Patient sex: M
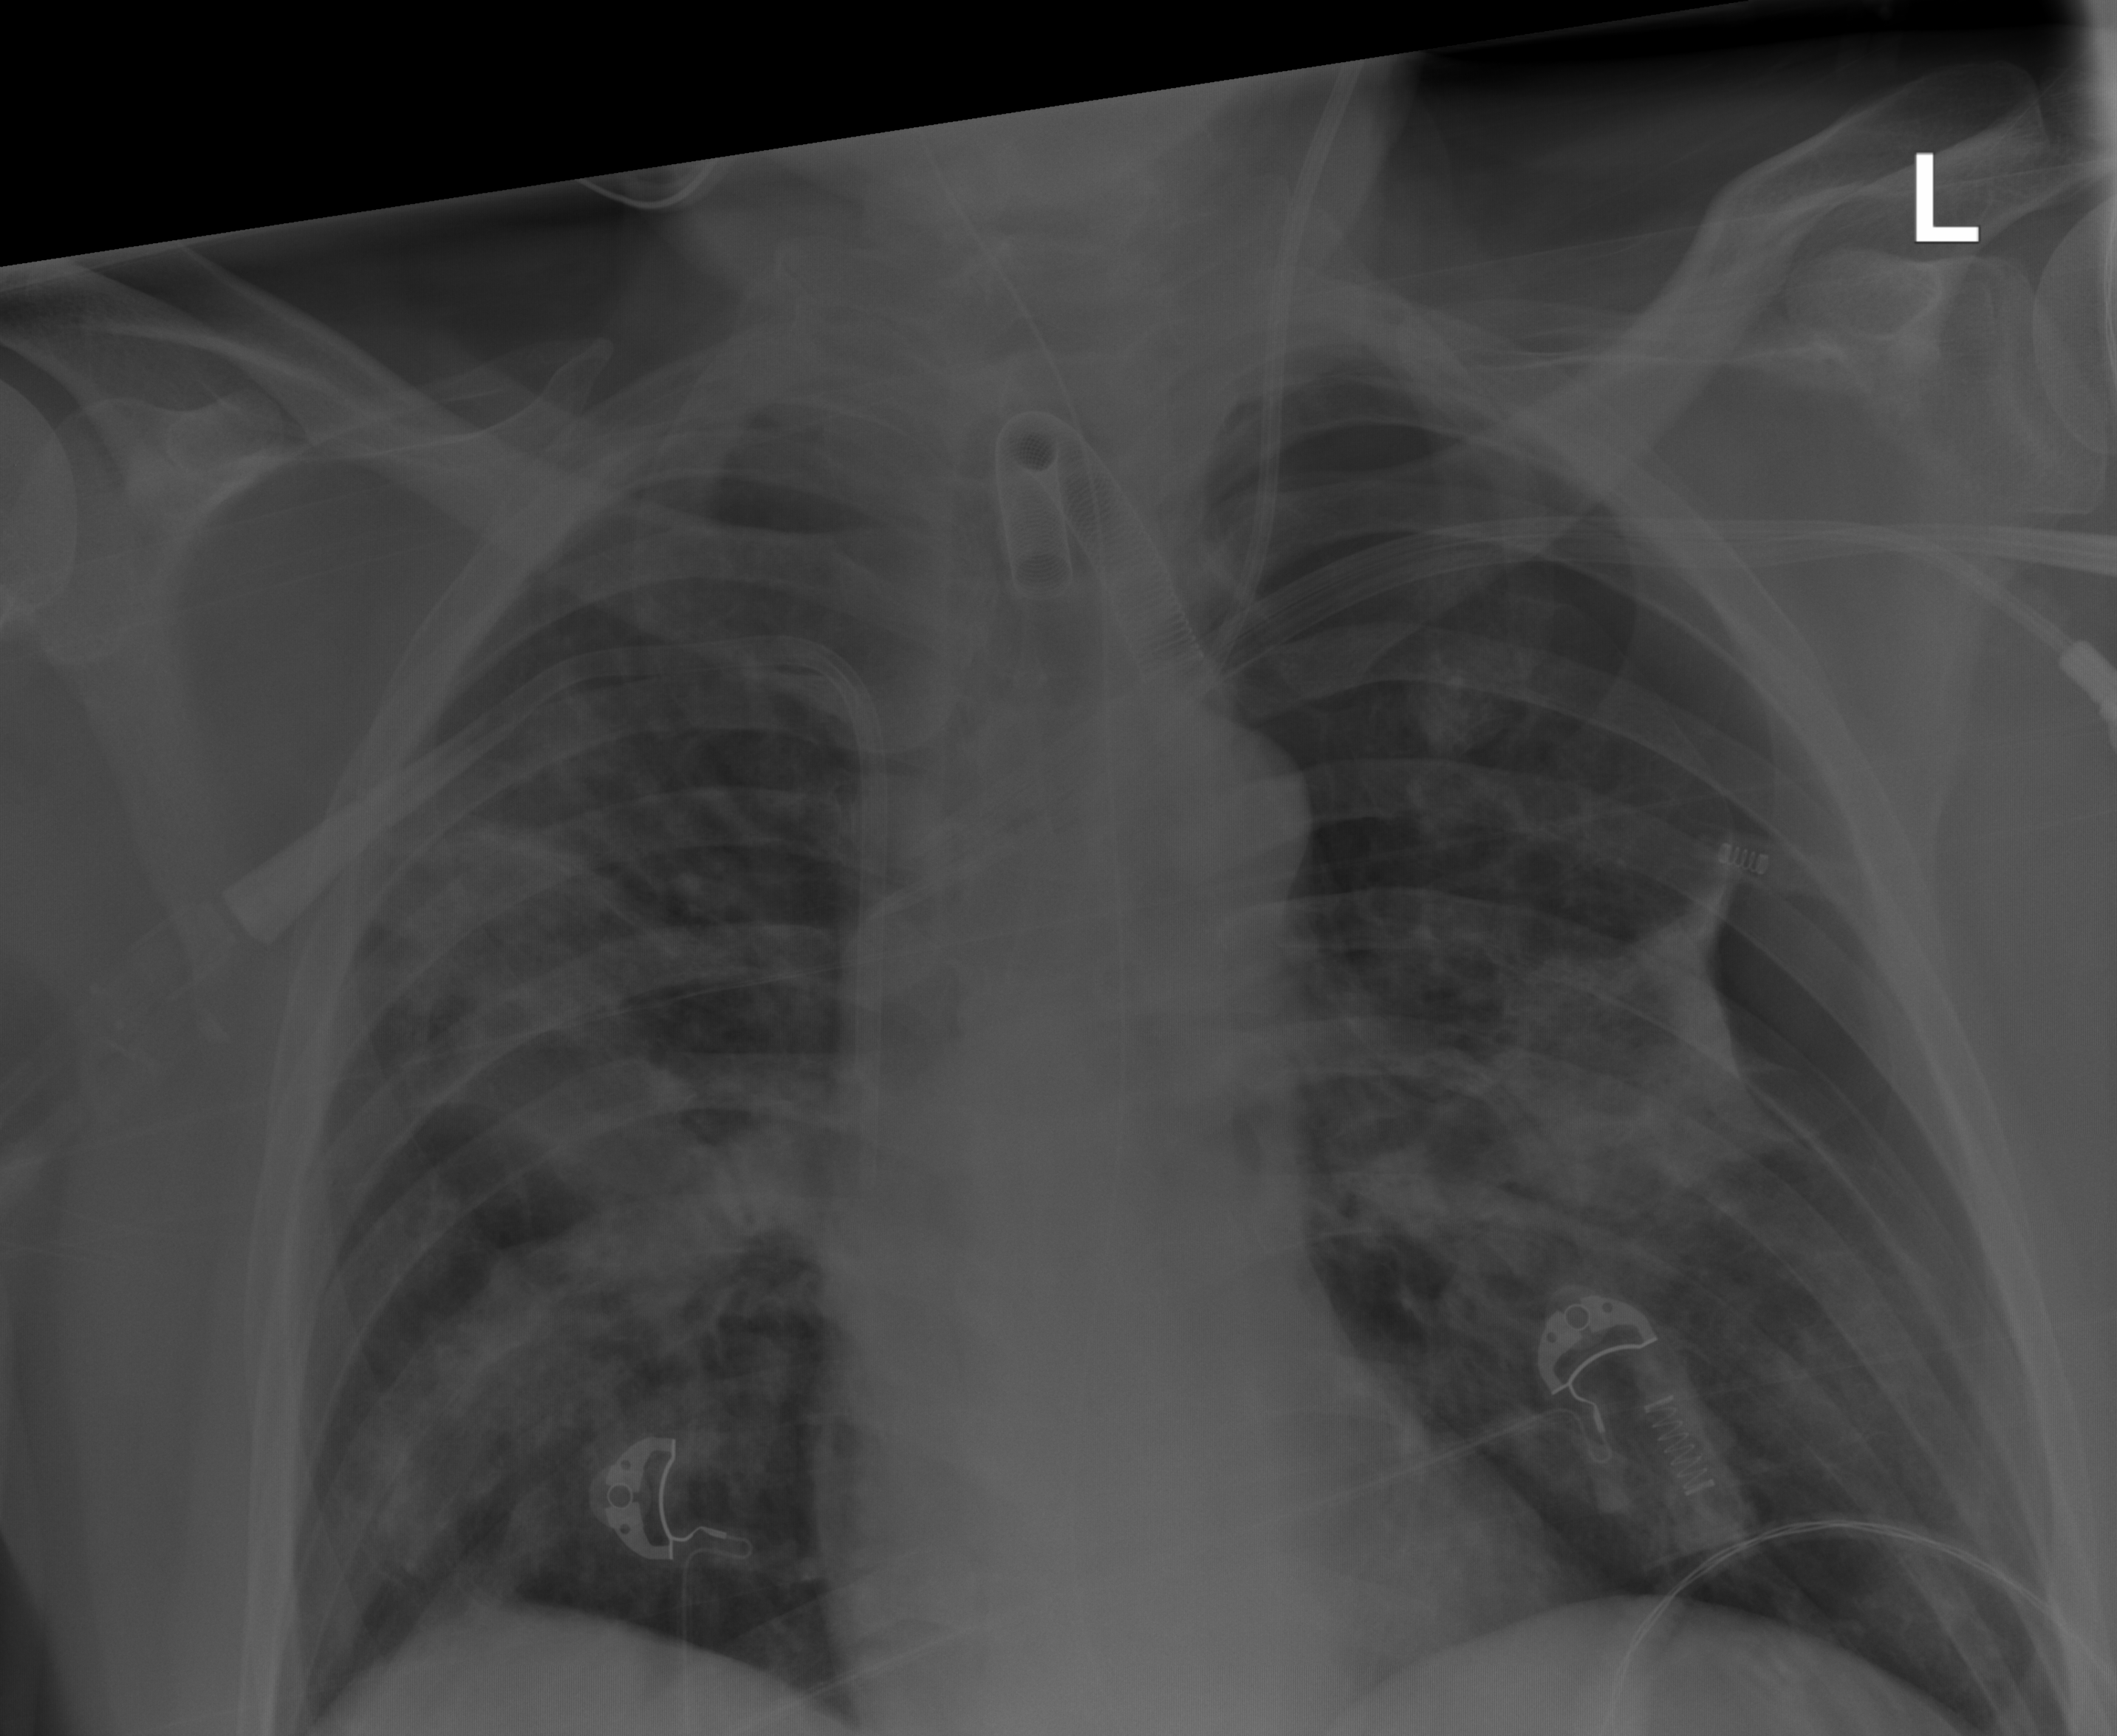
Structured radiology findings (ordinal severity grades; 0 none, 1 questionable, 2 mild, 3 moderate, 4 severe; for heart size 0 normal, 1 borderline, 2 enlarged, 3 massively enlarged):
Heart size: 0
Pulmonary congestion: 0
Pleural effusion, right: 0
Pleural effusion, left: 0
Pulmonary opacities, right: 3
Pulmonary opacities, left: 3
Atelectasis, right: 2
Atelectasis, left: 2